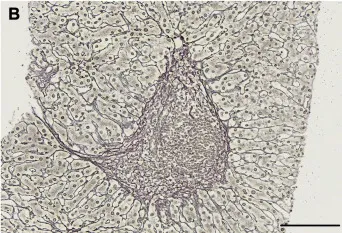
Histological and immunohistochemical staining of live tissue sections of a chronic HE patient obtained at day 56 after admission. (B) Reticular fiber staining revealing mild hyperplasia of fibrous tissue.
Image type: pathology (immunostaining)